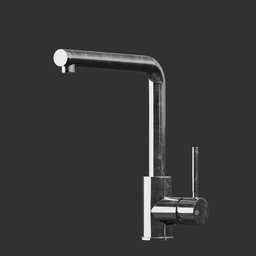
Label: appliances